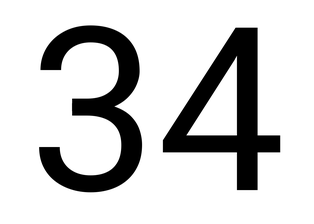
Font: Roboto_Regular